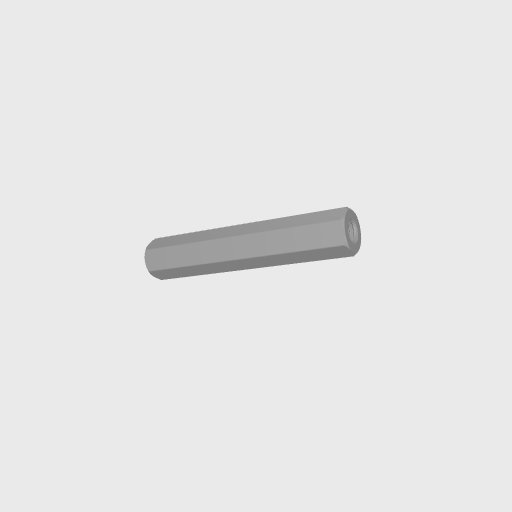
Part: Standoff8RID40